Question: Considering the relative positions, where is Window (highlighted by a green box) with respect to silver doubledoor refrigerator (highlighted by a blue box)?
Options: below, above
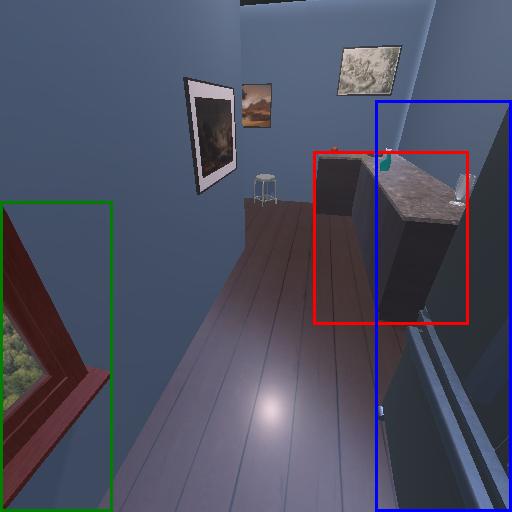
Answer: below